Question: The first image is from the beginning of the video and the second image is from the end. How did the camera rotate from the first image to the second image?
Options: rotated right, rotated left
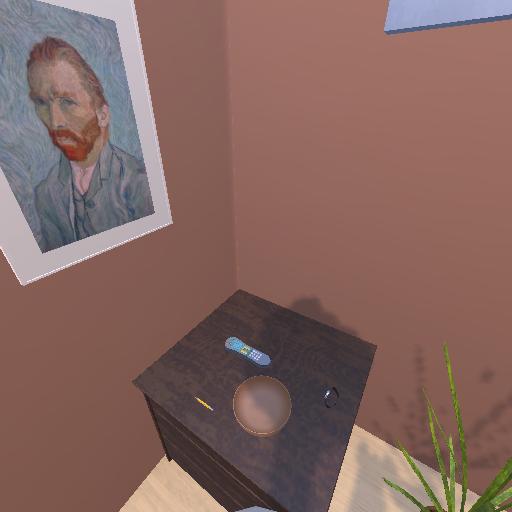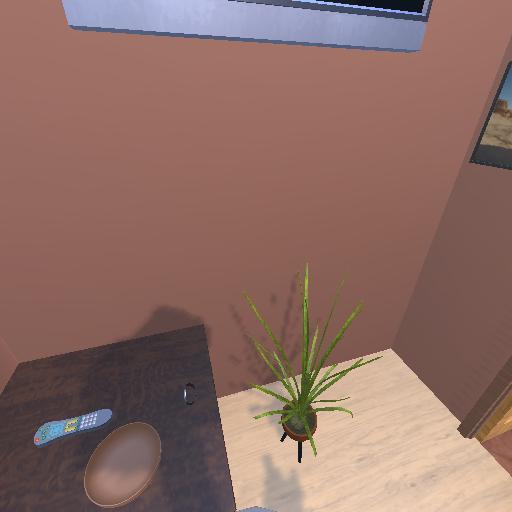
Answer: rotated right